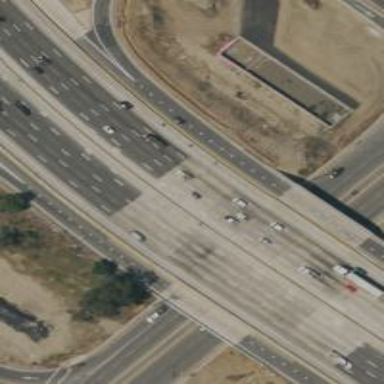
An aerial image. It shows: Motorway bridge.